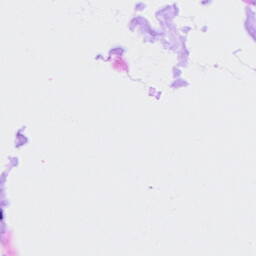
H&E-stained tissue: Ovarian